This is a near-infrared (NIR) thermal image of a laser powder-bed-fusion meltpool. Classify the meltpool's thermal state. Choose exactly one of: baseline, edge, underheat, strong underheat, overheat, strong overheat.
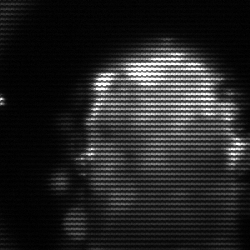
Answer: baseline